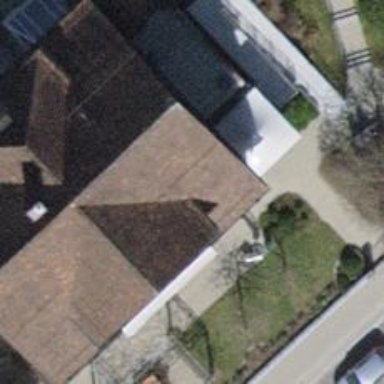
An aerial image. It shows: Nursing home.